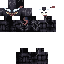
A male skeleton skin with dark skin, wearing brown helmet dressed in a black suit and black pants, featuring a closed mouth.